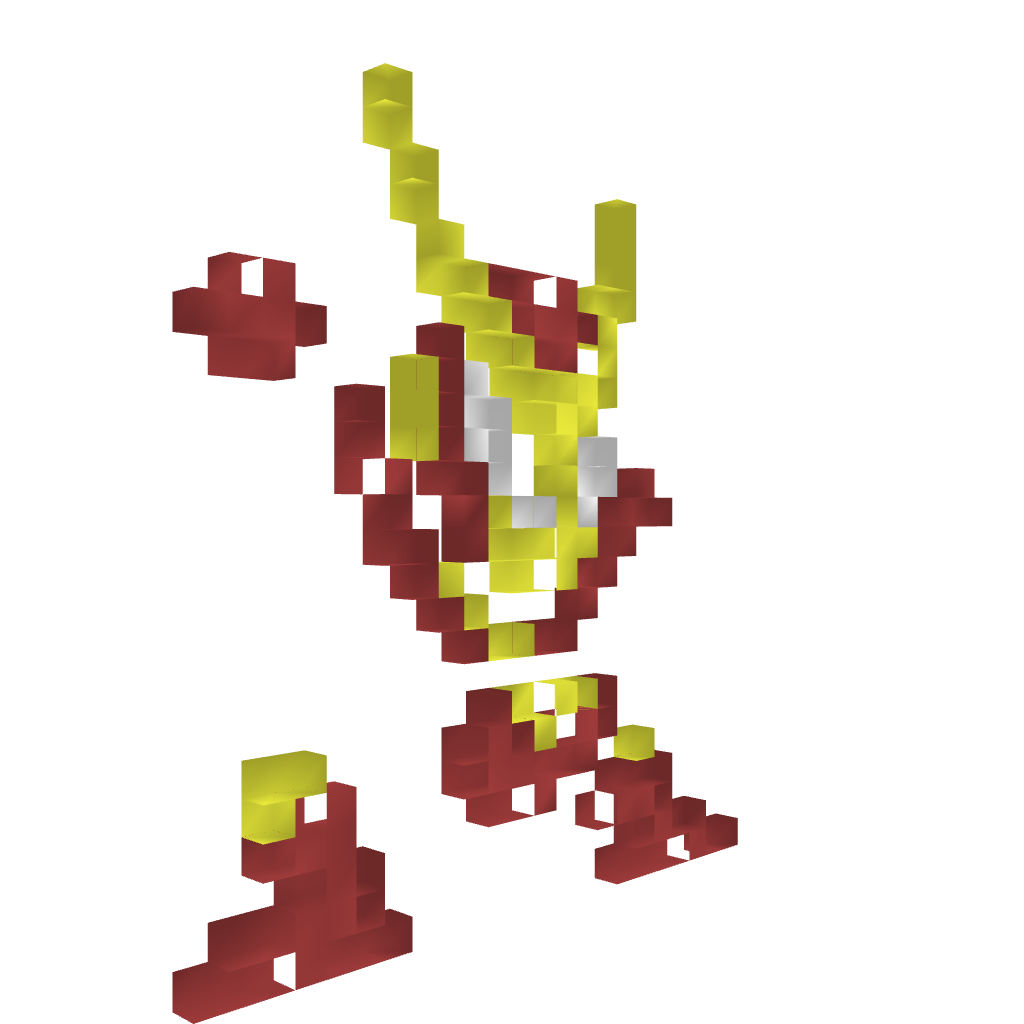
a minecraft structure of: Quickman (ErnieCIII) bad low quality